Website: macys
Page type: cart
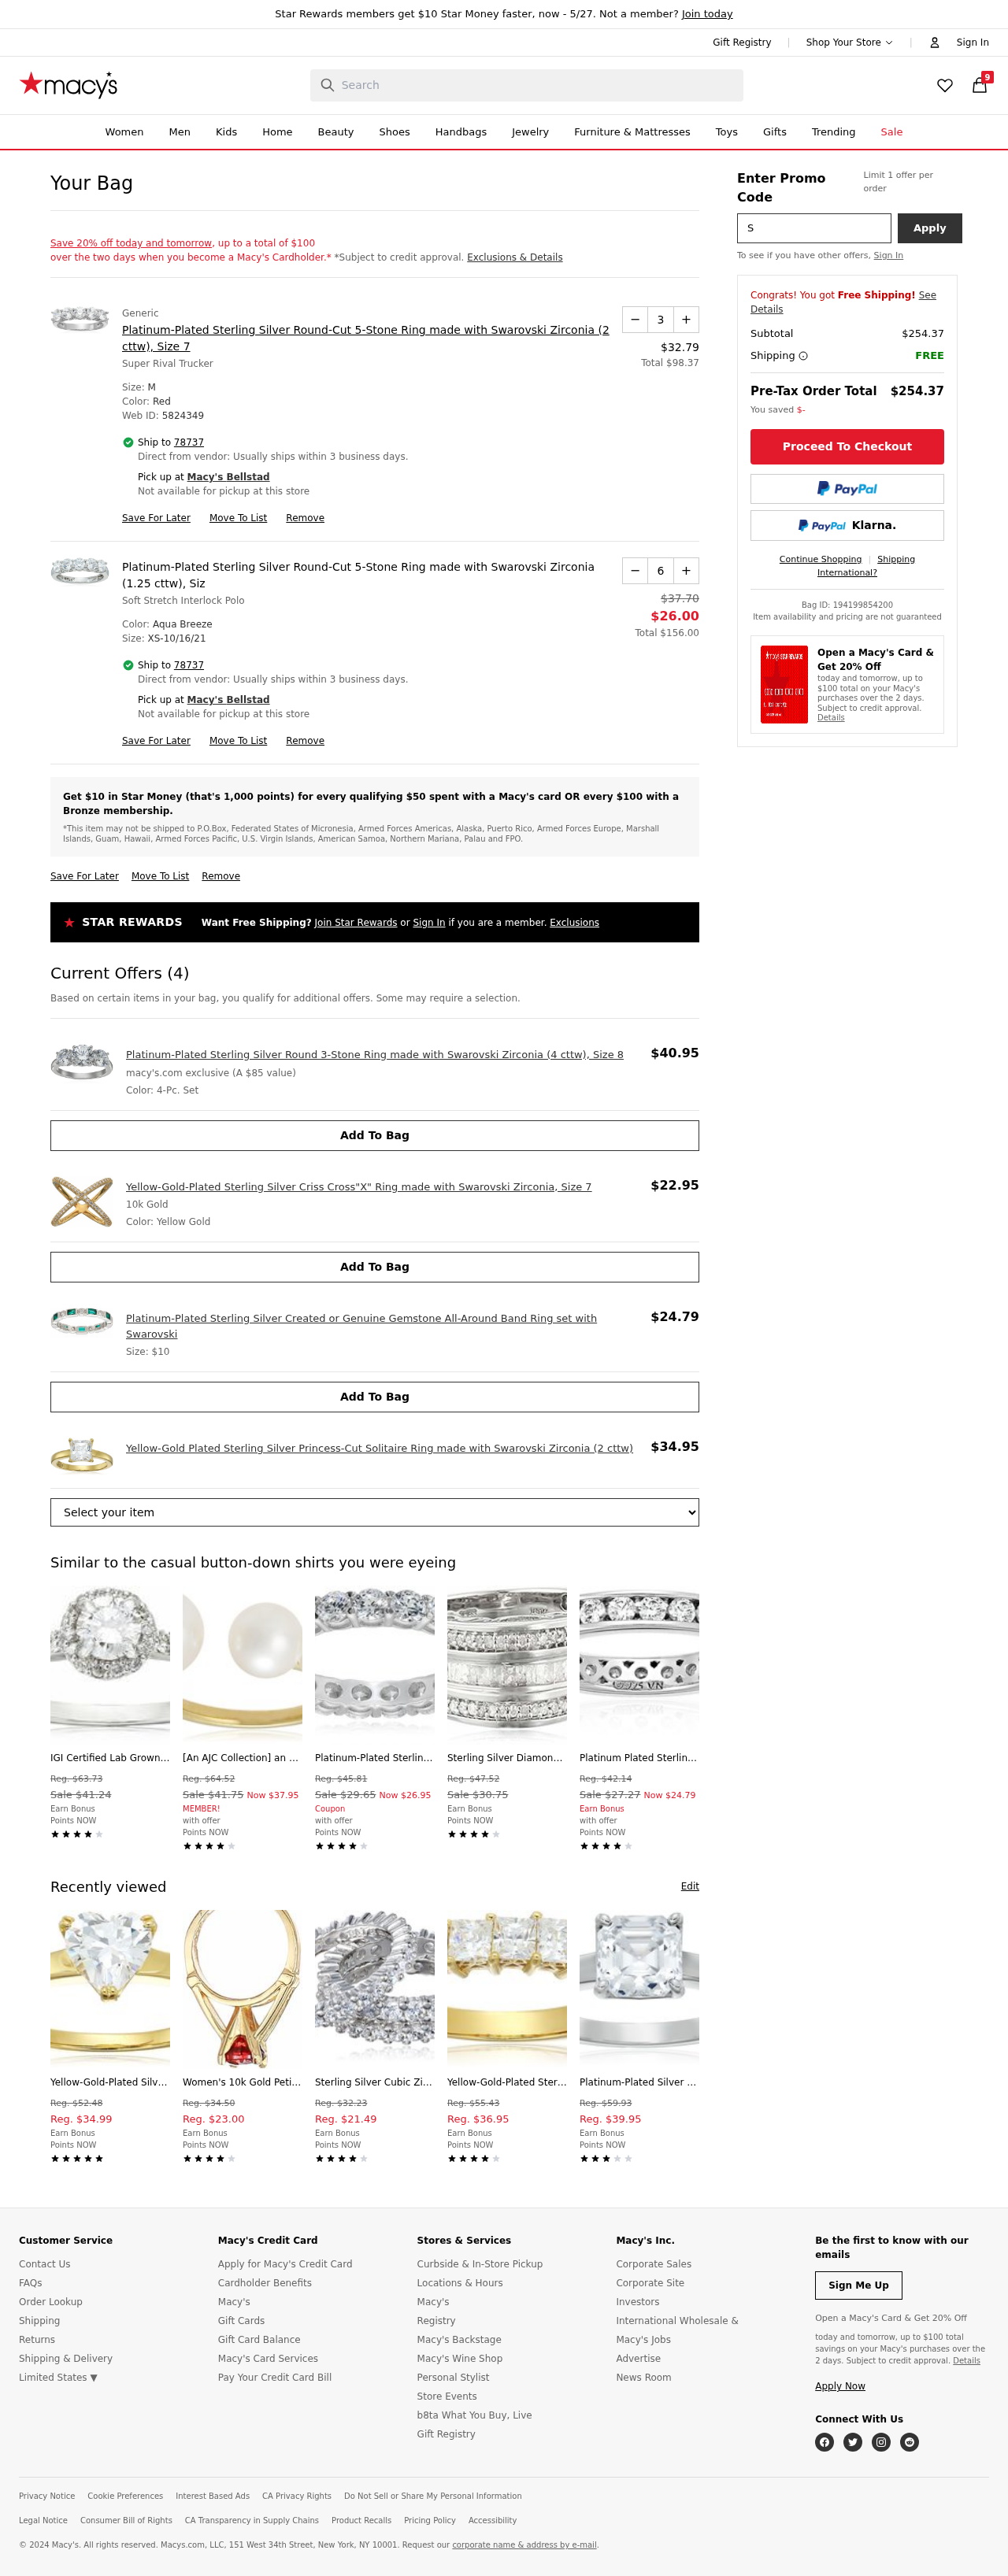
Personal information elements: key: PII_CITY
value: Bellstad
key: PII_POSTCODE
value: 78737
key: PII_PROMO_CODE
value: SPRING75
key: PII_POSTCODE_FULL
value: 78737
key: PII_POSTCODE_NUMERIC
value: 78737
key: PII_CITY2
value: Bellstad
Product elements: key: PRODUCT1_BRAND
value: Generic
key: PRODUCT1_NAME
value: Platinum-Plated Sterling Silver Round-Cut 5-Stone Ring made with Swarovski Zirconia (2 cttw), Size 7
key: PRODUCT1_PRICE
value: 32.79
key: PRODUCT1_QUANTITY
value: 3
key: PRODUCT2_NAME
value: Platinum-Plated Sterling Silver Round-Cut 5-Stone Ring made with Swarovski Zirconia (1.25 cttw), Siz
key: PRODUCT2_PRICE
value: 26
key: PRODUCT2_QUANTITY
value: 6
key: PRODUCT3_NAME
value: Platinum-Plated Sterling Silver Round 3-Stone Ring made with Swarovski Zirconia (4 cttw), Size 8
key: PRODUCT3_PRICE
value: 40.95
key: PRODUCT4_NAME
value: Yellow-Gold-Plated Sterling Silver Criss Cross"X" Ring made with Swarovski Zirconia, Size 7
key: PRODUCT4_PRICE
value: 22.95
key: PRODUCT5_NAME
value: Platinum-Plated Sterling Silver Created or Genuine Gemstone All-Around Band Ring set with Swarovski
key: PRODUCT5_PRICE
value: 24.79
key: PRODUCT6_NAME
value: Yellow-Gold Plated Sterling Silver Princess-Cut Solitaire Ring made with Swarovski Zirconia (2 cttw)
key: PRODUCT6_PRICE
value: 34.95
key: PRODUCT1_TOTAL
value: Total $98.37
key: PRODUCT2_ORIGINAL_PRICE
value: $37.70
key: PRODUCT2_TOTAL
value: Total $156.00
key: PRODUCT7_NAME
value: IGI Certified Lab Grown Diamond Halo Engagement Ring in 14k White Gold (1/2 CT.TW., I-J Color, SI1-S
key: PRODUCT7_ORIGINAL_PRICE
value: Reg. $63.73
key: PRODUCT7_SALE_PRICE
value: Sale $41.24
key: PRODUCT8_NAME
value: [An AJC Collection] an AJC Collection akoyapa-ru Ring Setting K Yellow Gold 3 Ring Ring
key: PRODUCT8_ORIGINAL_PRICE
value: Reg. $64.52
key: PRODUCT8_SALE_PRICE
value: Sale $41.75
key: PRODUCT8_PRICE
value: Now $37.95
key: PRODUCT9_NAME
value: Platinum-Plated Sterling Silver All-Around Band Ring set with Round Swarovski Zirconia (2 cttw), Siz
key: PRODUCT9_ORIGINAL_PRICE
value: Reg. $45.81
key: PRODUCT9_SALE_PRICE
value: Sale $29.65
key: PRODUCT9_PRICE
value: Now $26.95
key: PRODUCT10_NAME
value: Sterling Silver Diamond 3 Row Band Ring (1/2 cttw), Size 7
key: PRODUCT10_ORIGINAL_PRICE
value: Reg. $47.52
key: PRODUCT10_SALE_PRICE
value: Sale $30.75
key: PRODUCT11_NAME
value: Platinum Plated Sterling Silver Swarovski Zirconia Channel Set All-Around Ring, Size 6
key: PRODUCT11_ORIGINAL_PRICE
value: Reg. $42.14
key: PRODUCT11_SALE_PRICE
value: Sale $27.27
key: PRODUCT11_PRICE
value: Now $24.79
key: PRODUCT12_NAME
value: Yellow-Gold-Plated Silver Heart-Shape (1.5 cttw) Solitaire Ring made with Swarovski Zirconia, Size 6
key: PRODUCT12_ORIGINAL_PRICE
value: Reg. $52.48
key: PRODUCT12_PRICE
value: Reg. $34.99
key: PRODUCT13_NAME
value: Women's 10k Gold Petite Cubic Zirconia Birthstone Ring Charm
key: PRODUCT13_ORIGINAL_PRICE
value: Reg. $34.50
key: PRODUCT13_PRICE
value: Reg. $23.00
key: PRODUCT14_NAME
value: Sterling Silver Cubic Zirconia All-Around Band Stacking Ring Set (Set of 3), Size 5.5
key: PRODUCT14_ORIGINAL_PRICE
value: Reg. $32.23
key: PRODUCT14_PRICE
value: Reg. $21.49
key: PRODUCT15_NAME
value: Yellow-Gold-Plated Sterling Silver Princess-Cut 5-Stone Ring made with Swarovski Zirconia (1 cttw),
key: PRODUCT15_ORIGINAL_PRICE
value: Reg. $55.43
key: PRODUCT15_PRICE
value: Reg. $36.95
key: PRODUCT16_NAME
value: Platinum-Plated Silver Asscher-Cut (2 cttw) Solitaire Ring made with Swarovski Zirconia, Size 9
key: PRODUCT16_ORIGINAL_PRICE
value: Reg. $59.93
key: PRODUCT16_PRICE
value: Reg. $39.95
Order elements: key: ORDER_NUM_ITEMS
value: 9
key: ORDER_SUBTOTAL
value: $254.37
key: ORDER_SUBTOTAL2
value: $254.37
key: ORDER_ID
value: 194199854200
Search elements: key: HEADER_SEARCH
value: Search